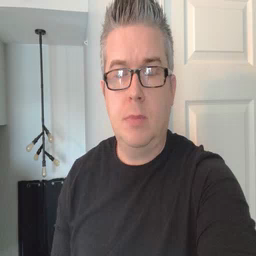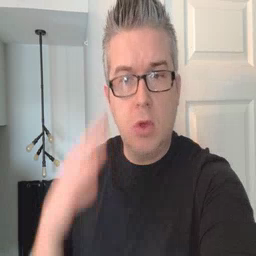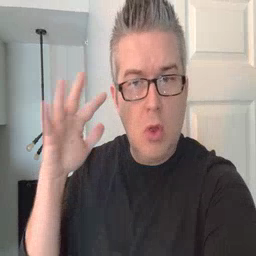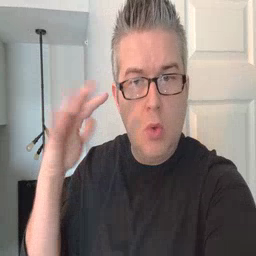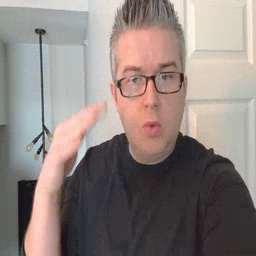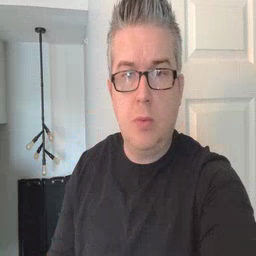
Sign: noisy